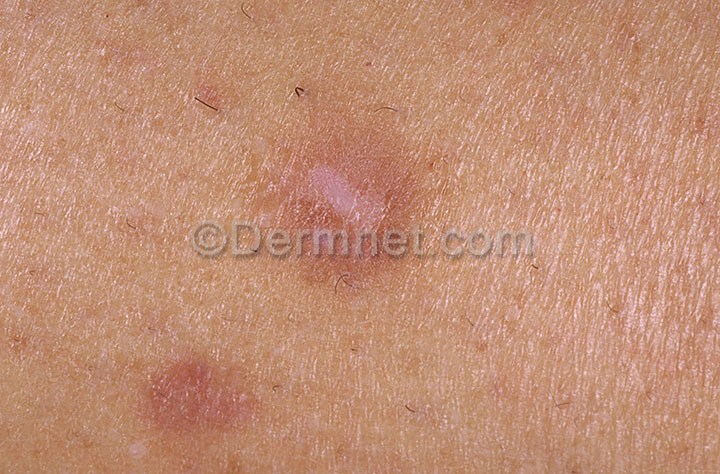
Disease: Seborrheic Keratoses and other Benign Tumors